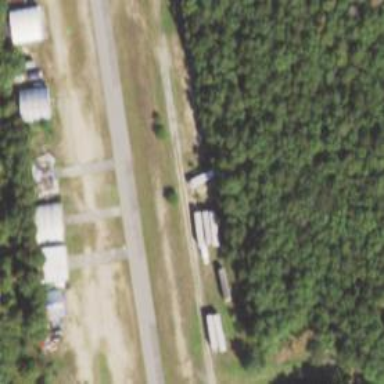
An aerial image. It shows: Image of taxiway at airport.